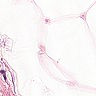
Metastatic tissue present: no